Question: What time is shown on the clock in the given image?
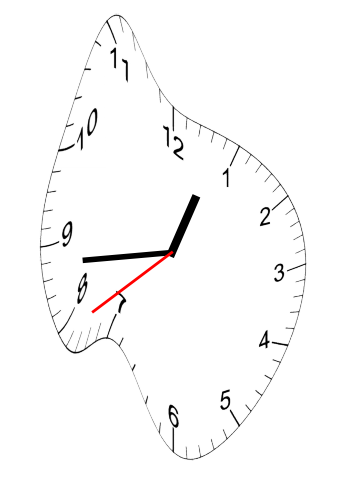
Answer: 12:43:39